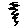
Label: zigzag